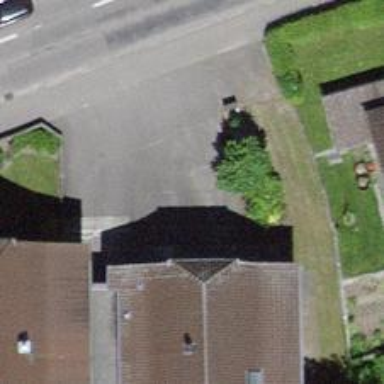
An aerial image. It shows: Post box.